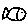
Label: fish